Aerial crown-view tile of a tropical tree (Barro Colorado Island, Panama), acquired 20250317:
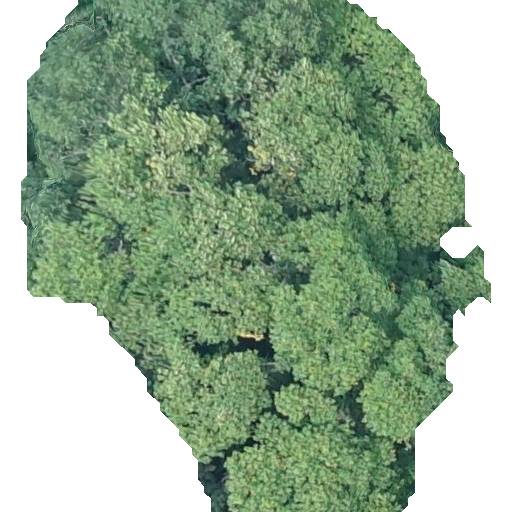
Species: Hieronyma alchorneoides
GBIF accepted scientific name: Hieronyma alchorneoides
Crown area: 317.433 m²